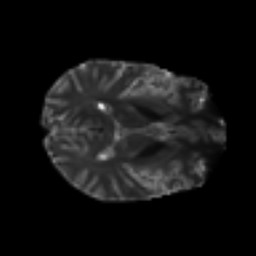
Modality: T2w
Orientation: axial
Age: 27
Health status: ill
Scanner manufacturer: philips
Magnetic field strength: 3 T
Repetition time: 9 s
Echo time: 0.127 s